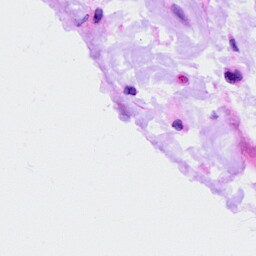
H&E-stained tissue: Ovarian